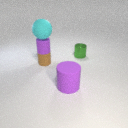
large purple rubber cylinder to the right of small brown rubber cylinder